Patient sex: M
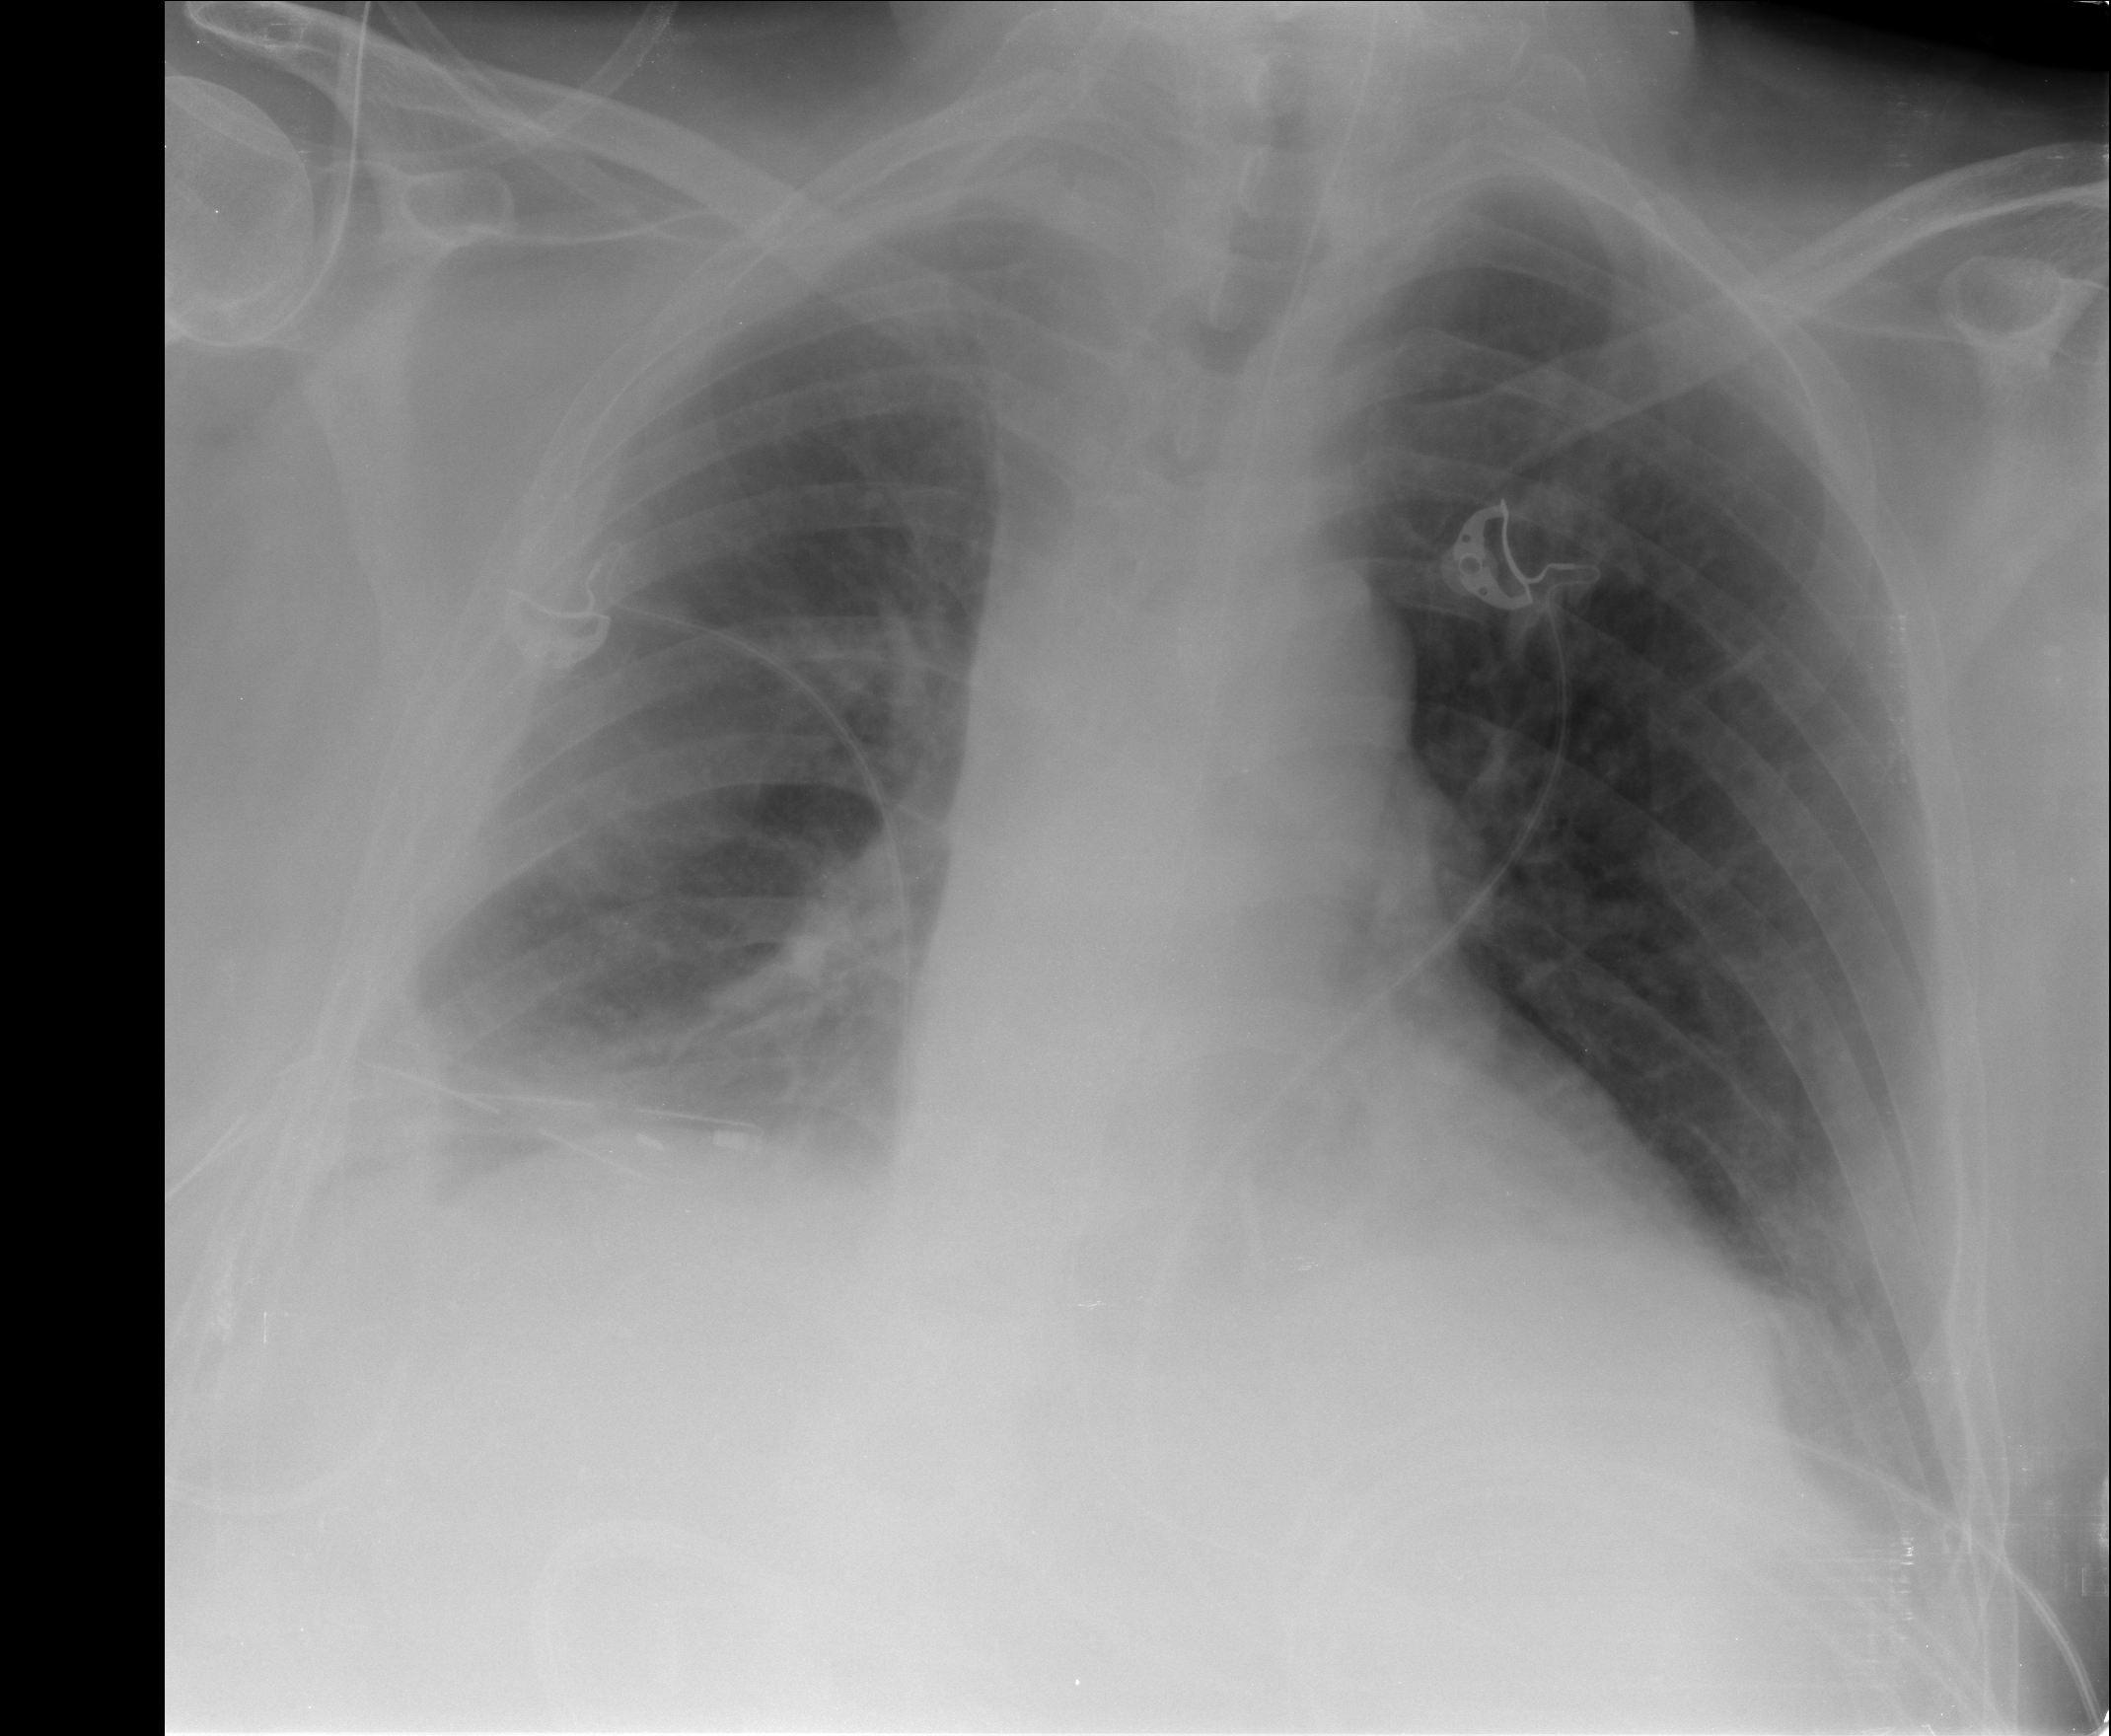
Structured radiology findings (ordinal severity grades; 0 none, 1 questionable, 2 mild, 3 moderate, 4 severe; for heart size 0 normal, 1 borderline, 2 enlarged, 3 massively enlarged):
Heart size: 0
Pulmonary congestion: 0
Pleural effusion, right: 2
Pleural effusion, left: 2
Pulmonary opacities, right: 2
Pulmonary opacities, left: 1
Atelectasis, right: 2
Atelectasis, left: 2